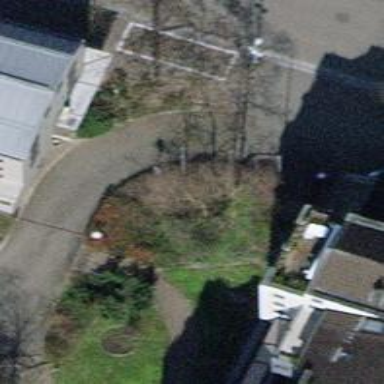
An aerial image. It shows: Alleyway designated as service road.